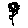
Label: flower